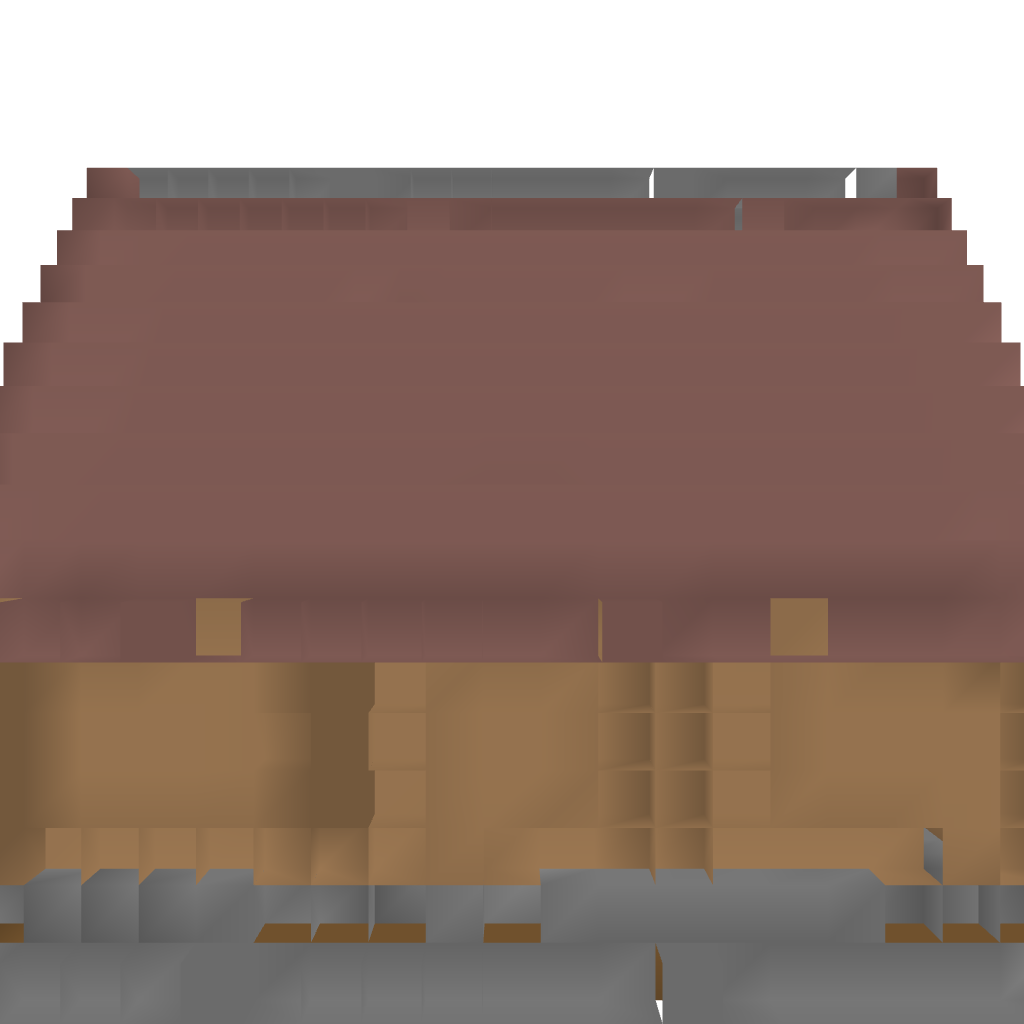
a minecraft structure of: Barn_Large high quality